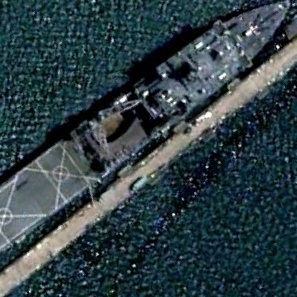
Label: combat